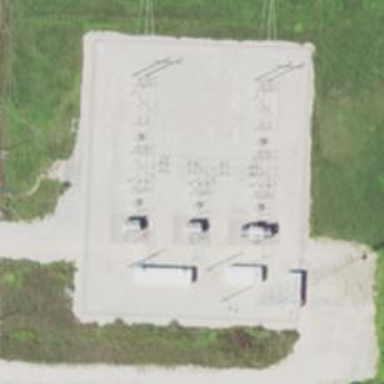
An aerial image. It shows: Switch used for power control.